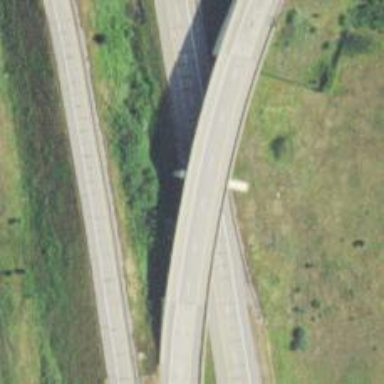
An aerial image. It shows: Asphalt bridge for motorway link.